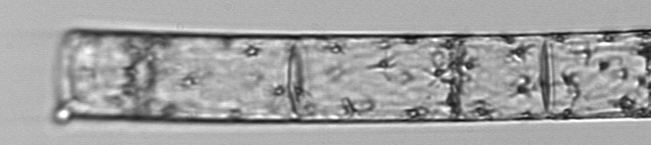
Label: Guinardia_flaccida